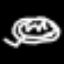
Label: octagon